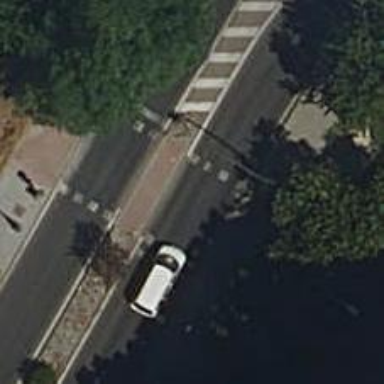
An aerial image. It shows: Road with traffic signals at the crossing.